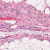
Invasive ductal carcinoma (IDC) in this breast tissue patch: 1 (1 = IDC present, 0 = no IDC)